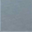
Piece: xx